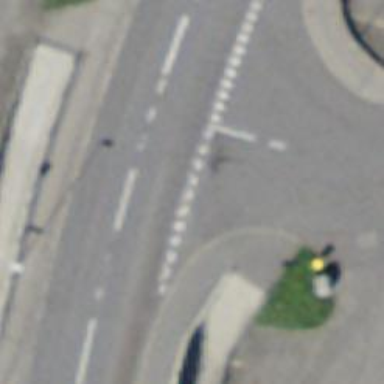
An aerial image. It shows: Bus stop with platform for public transport.